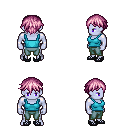
a pixel art fantasy rpg character, male body template, dark elf, purple skin, teal pirate shirt, teal pants, pink short bangs hairstyle, ghillies, four views (front, back, left, right), 2x2 character sprite sheet, small pixel art, hard edges, no anti-aliasing